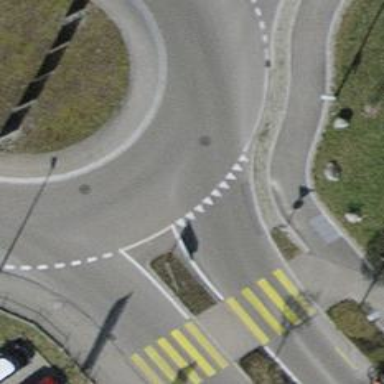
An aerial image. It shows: Primary highway with asphalt surface leading to roundabout. There are separate sidewalks along the road.